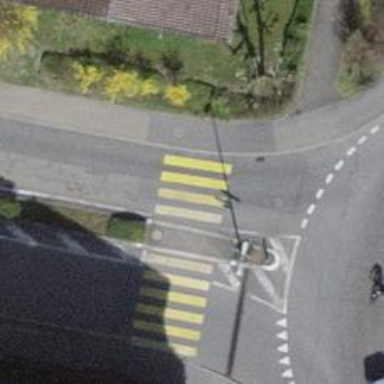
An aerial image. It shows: Footway with zebra crossing.